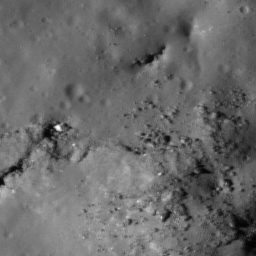
Host type: background_regolith
Lunar coordinates: latitude nan, longitude nan